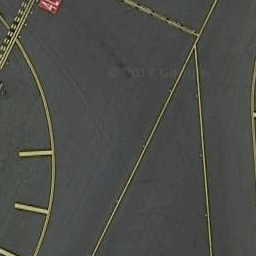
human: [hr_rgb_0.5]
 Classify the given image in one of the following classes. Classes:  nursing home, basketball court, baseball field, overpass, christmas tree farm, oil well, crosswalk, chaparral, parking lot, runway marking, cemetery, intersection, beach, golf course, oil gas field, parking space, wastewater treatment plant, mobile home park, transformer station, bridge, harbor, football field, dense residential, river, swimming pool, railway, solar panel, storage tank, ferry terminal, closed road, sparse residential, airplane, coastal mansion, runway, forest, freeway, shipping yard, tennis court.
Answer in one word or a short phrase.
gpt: runway marking